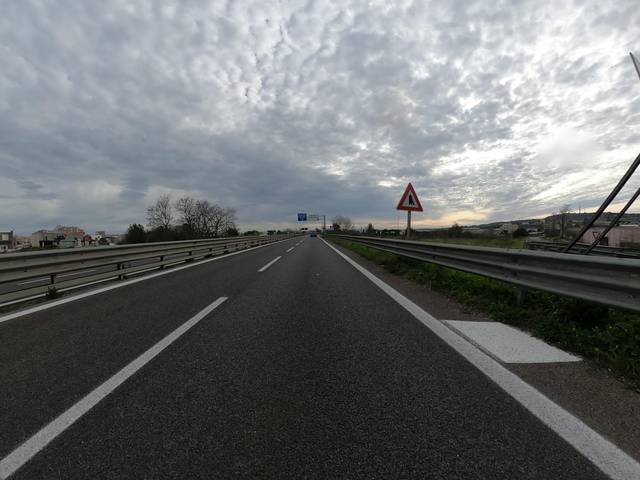
Region: Italy
Coordinates: 40.735, 8.534